Field crop: maize
Growth stage: 2
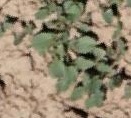
Species: convolvulus